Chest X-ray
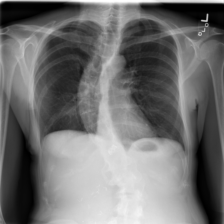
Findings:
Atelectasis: negative
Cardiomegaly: negative
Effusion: negative
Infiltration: negative
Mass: negative
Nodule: negative
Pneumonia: negative
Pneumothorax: negative
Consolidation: negative
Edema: negative
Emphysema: negative
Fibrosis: negative
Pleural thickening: negative
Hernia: negative